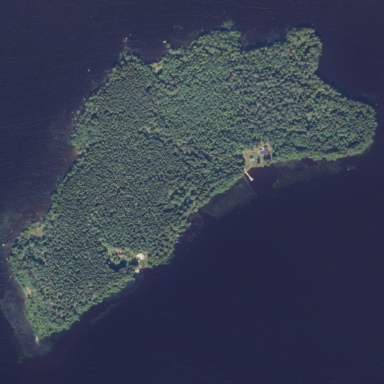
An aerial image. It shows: Islet surrounded by woodland.